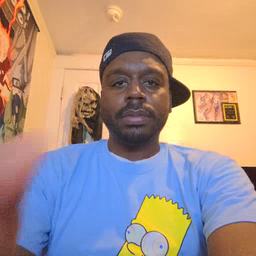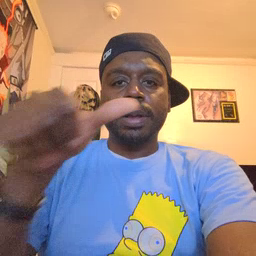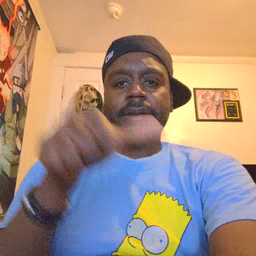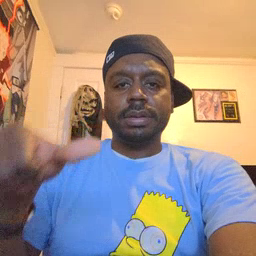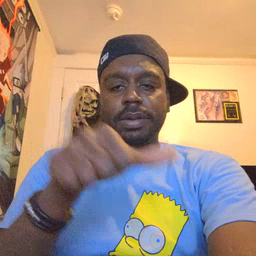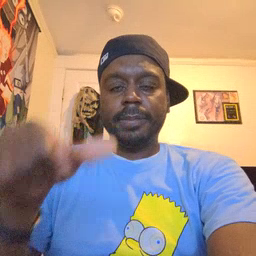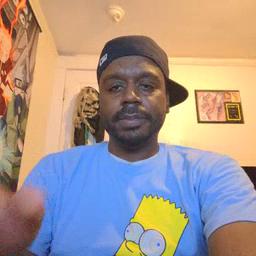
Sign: puzzle